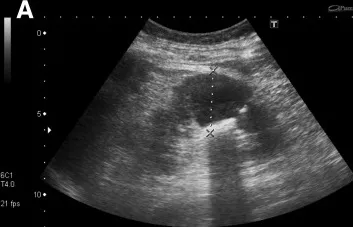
Complicated cyst diameter 41 mm, Bosniak IIF, calcifications in the wall by ultrasonography.
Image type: radiology (ultrasound)